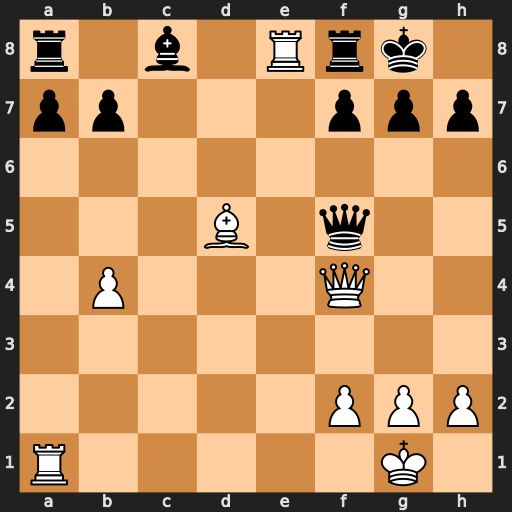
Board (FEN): r1b1Rrk1/pp3ppp/8/3B1q2/1P3Q2/8/5PPP/R5K1
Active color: w
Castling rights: -
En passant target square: -
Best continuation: Rxf8+ Kxf8 Qd6+